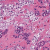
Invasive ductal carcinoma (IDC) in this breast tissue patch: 0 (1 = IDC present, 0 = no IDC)